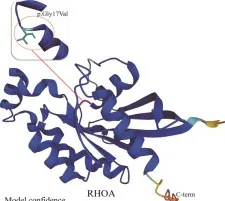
IDH2, (B).
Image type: radiology (mri)